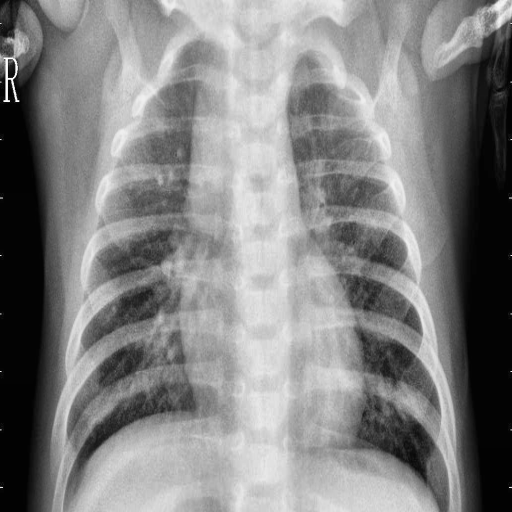
Finding: PNEUMONIA